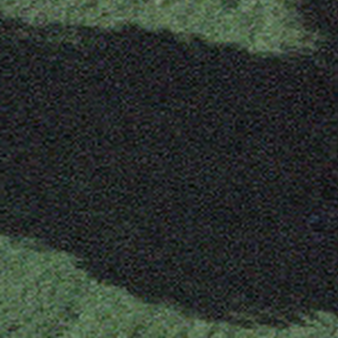
Label: other